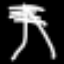
Label: The Eiffel Tower